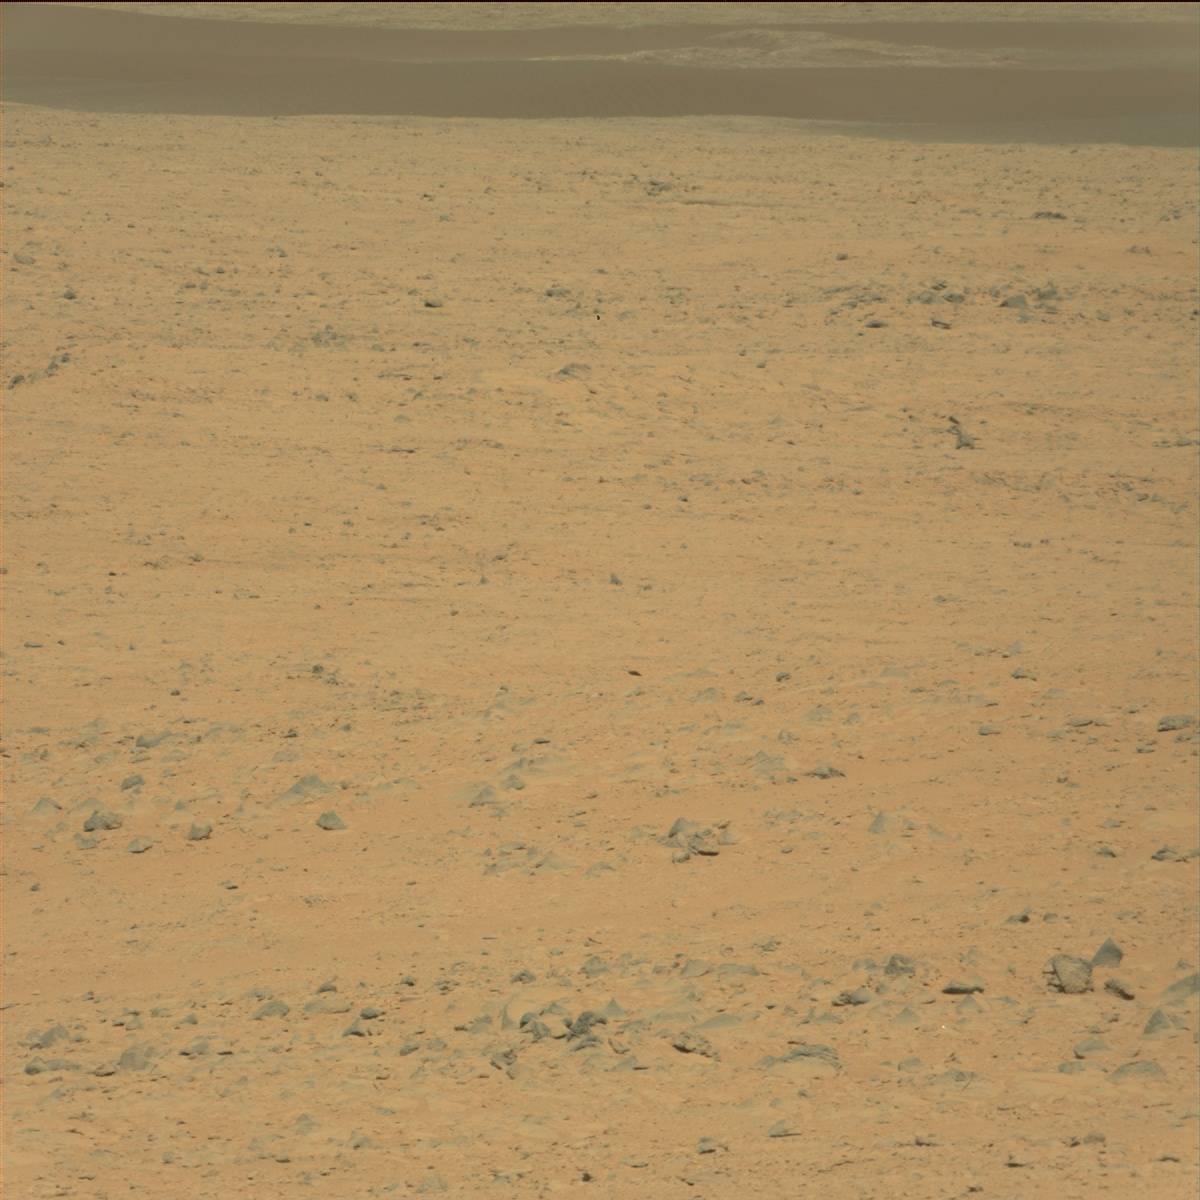
Terrain classes present: Bedrock, Ridge, Rock, Sand / Soil